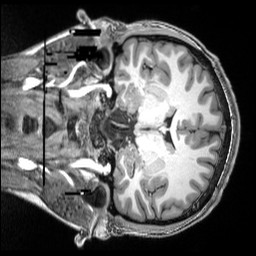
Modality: T1w
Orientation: coronal
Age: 21
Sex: male